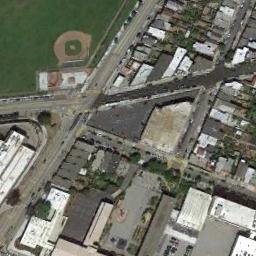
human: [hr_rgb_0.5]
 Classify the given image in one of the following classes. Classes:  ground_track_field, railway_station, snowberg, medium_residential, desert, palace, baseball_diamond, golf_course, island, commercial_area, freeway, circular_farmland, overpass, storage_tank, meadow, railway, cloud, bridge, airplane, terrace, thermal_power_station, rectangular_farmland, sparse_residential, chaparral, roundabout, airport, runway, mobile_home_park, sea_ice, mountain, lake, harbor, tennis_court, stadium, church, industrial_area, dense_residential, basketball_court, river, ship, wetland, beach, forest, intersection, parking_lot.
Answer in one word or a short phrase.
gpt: baseball_diamond